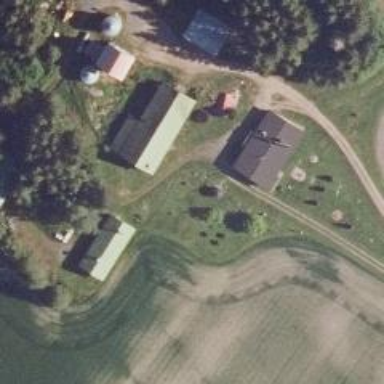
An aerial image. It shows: Farm.